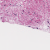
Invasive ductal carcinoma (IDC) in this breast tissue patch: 0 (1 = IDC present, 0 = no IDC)